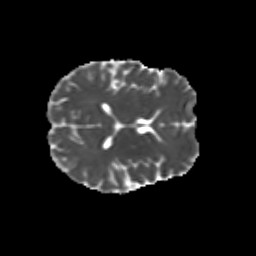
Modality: MD
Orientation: axial
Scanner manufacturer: siemens
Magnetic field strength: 3 T
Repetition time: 9.2 s
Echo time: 0.084 s